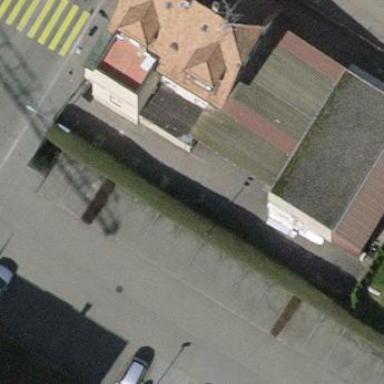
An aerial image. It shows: View of roof of building.